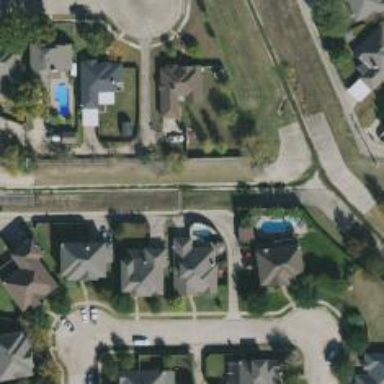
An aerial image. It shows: Alley classified as service road.